Question: What app has a white "f"?
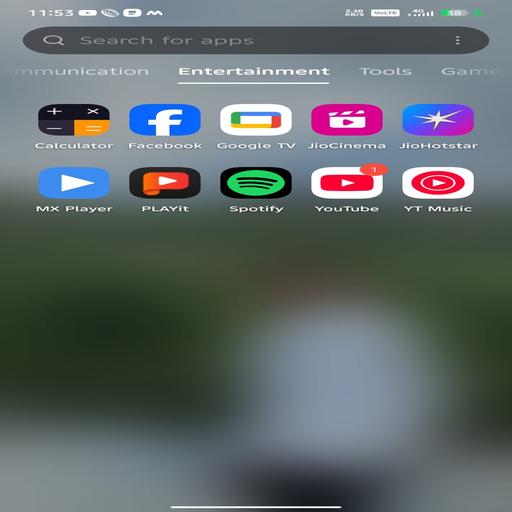
Answer: Facebook